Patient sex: M
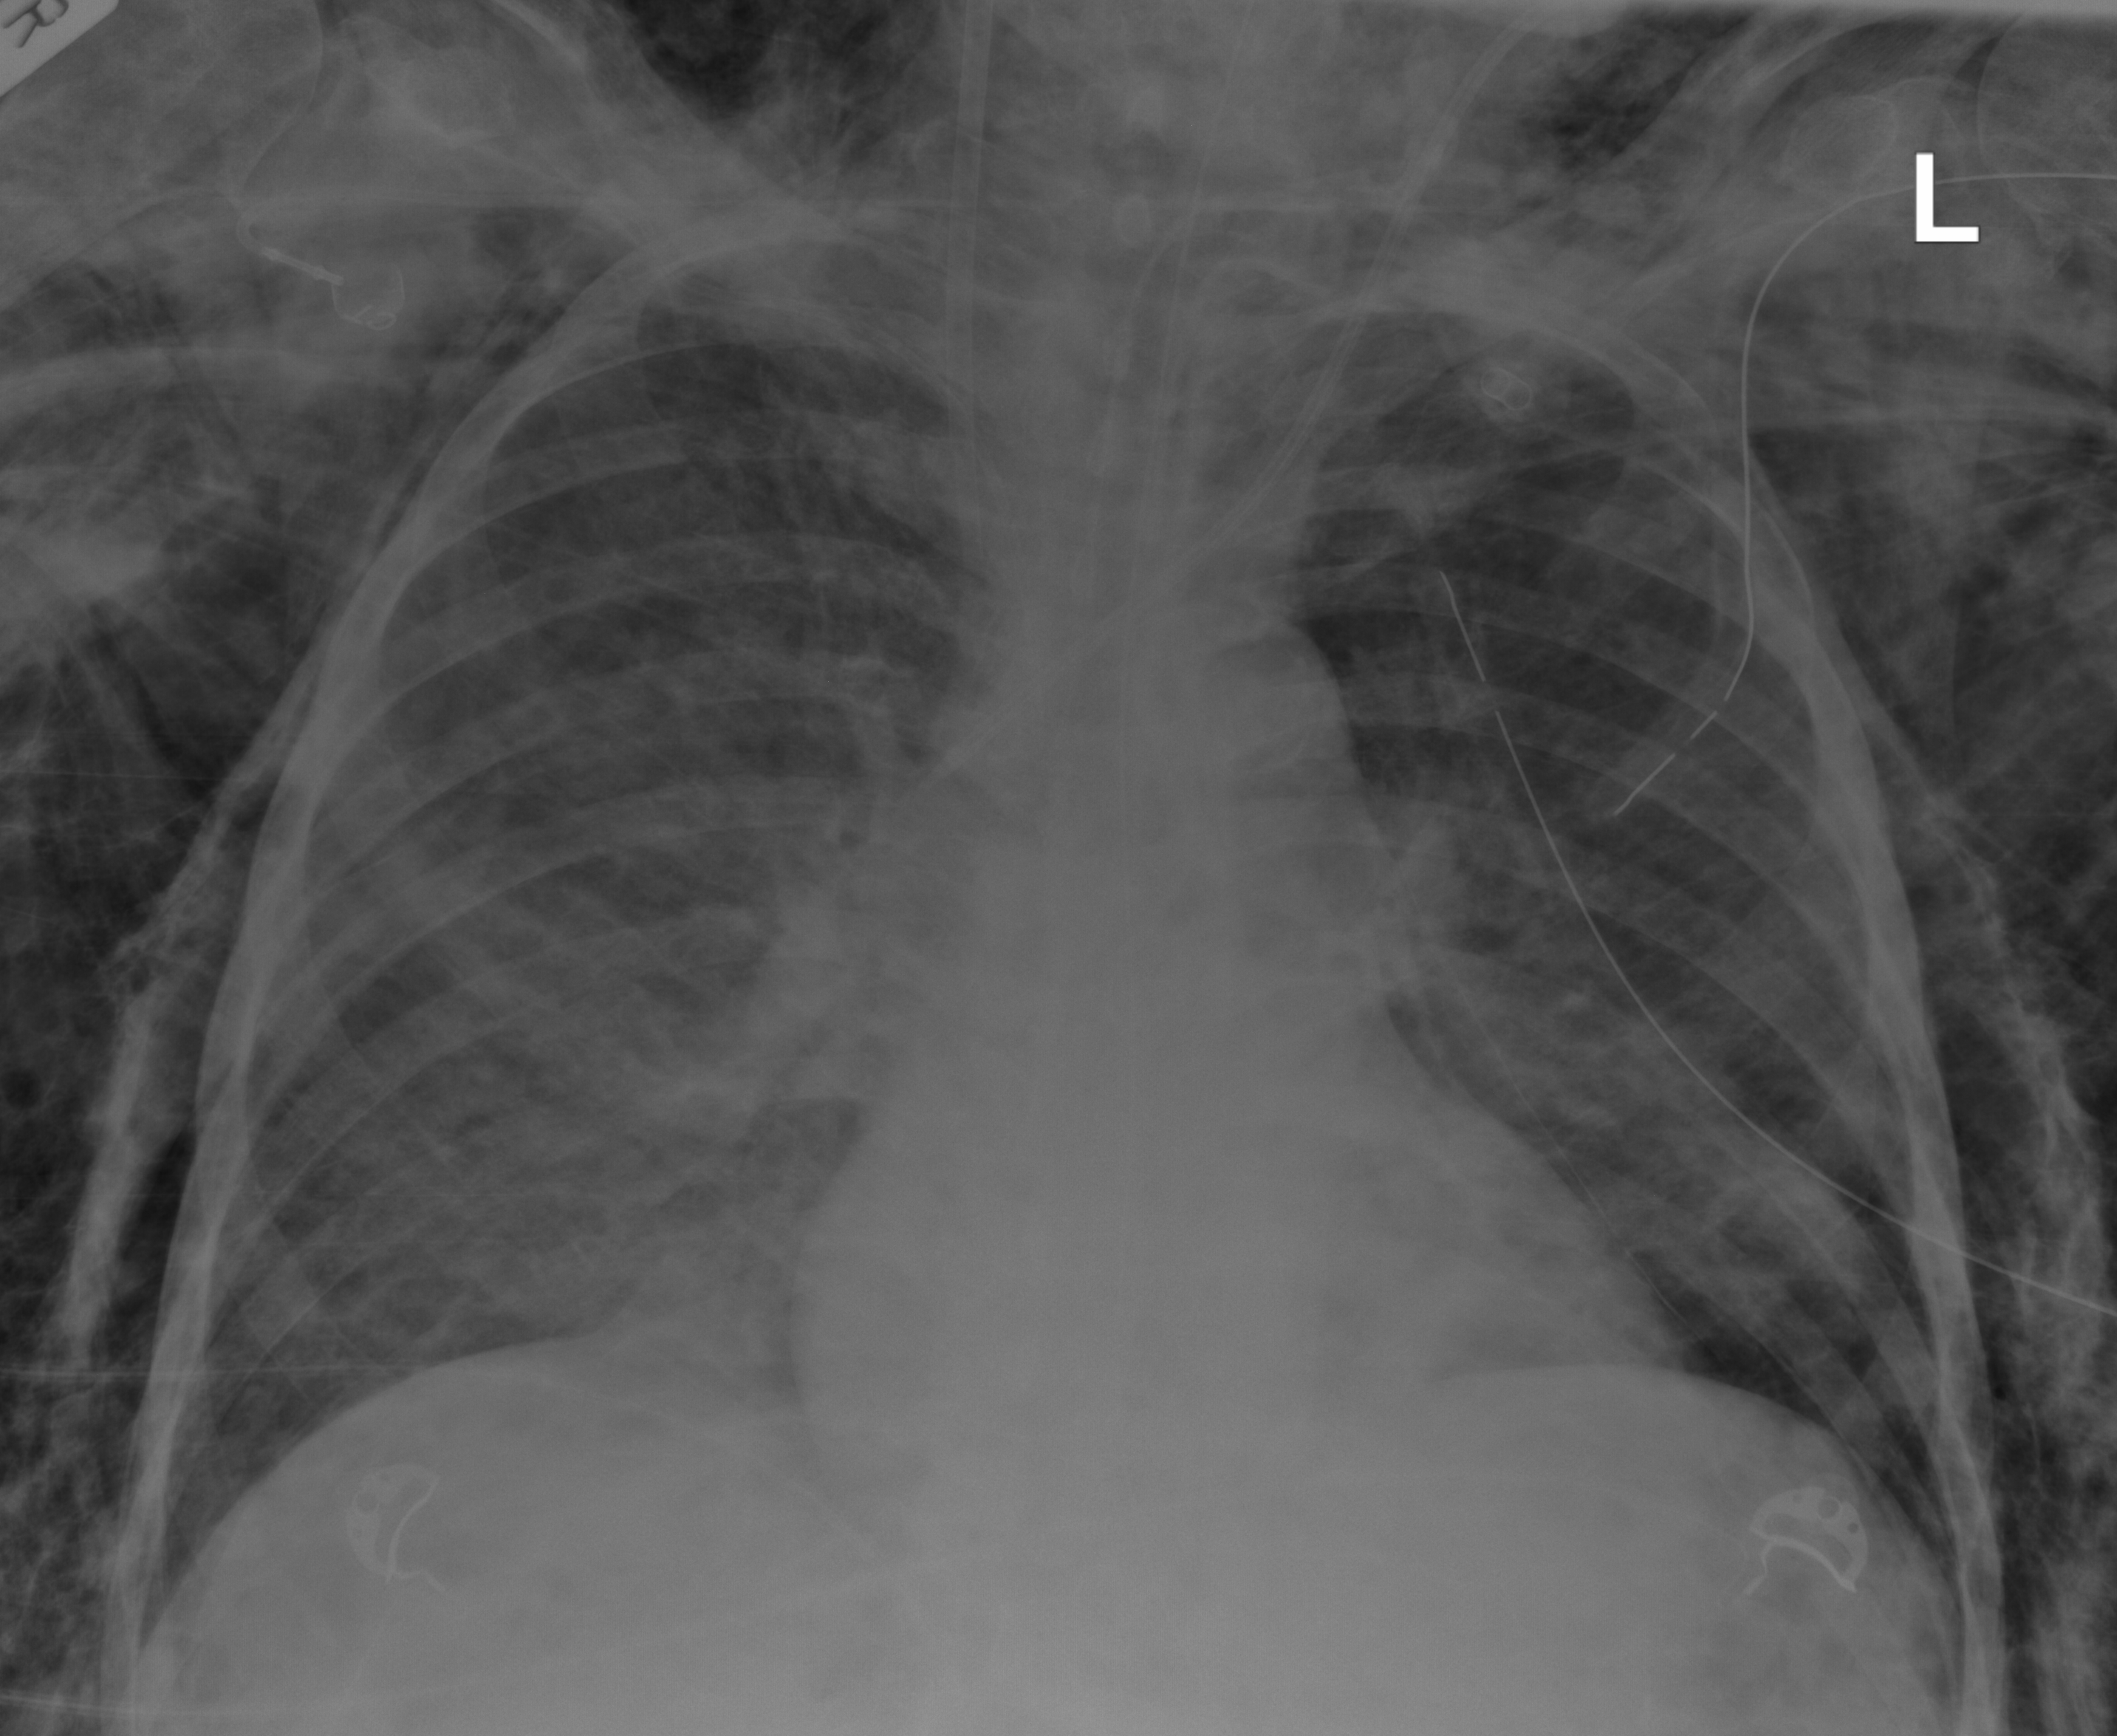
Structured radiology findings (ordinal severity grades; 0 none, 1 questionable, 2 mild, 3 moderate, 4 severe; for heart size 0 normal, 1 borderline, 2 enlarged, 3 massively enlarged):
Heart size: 0
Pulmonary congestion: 0
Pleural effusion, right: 0
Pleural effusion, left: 0
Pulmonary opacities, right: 2
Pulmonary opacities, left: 0
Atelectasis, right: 0
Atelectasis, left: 0